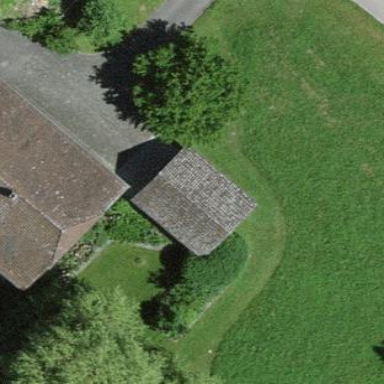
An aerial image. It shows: View of roof of building.